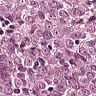
Metastatic tissue present: yes